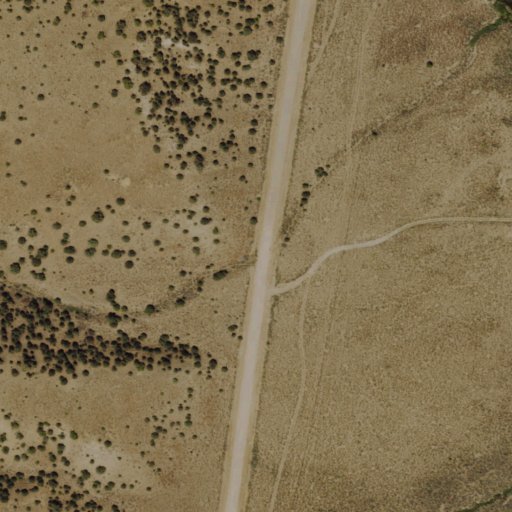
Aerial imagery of valley in Nevada named Ben Brown Canyon containing shrub, open development, evergreen forest, and low intensity development